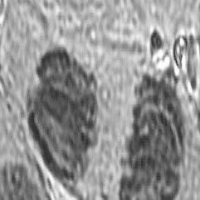
Label: telophase